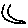
Label: moon